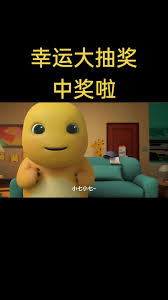
Label: nailong